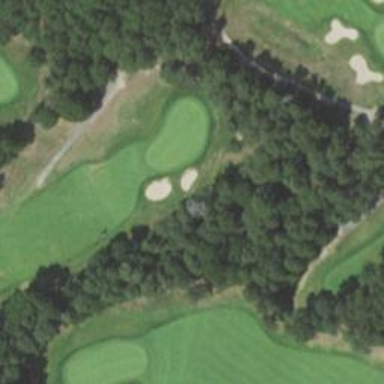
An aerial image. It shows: Golf hole.